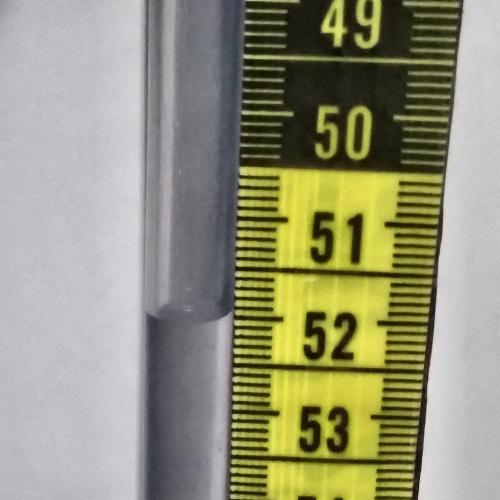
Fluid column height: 52.0 cm